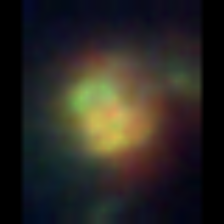
Taxon: Unknown_detritus
Group: Unknown